Interaction volume radius: 5 \u00c5
Interaction volume height: 10 \u00c5
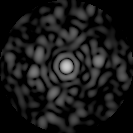
Disorder parameter: 0.8414